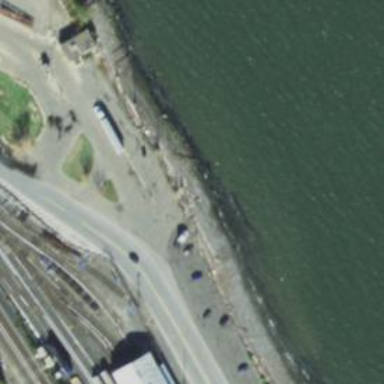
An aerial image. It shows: Beach with gravel surface.